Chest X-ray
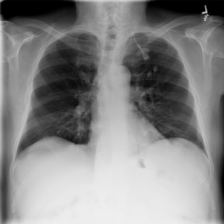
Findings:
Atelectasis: negative
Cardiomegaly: negative
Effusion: negative
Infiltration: negative
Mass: negative
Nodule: negative
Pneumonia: negative
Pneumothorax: negative
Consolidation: negative
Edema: negative
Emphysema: negative
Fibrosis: negative
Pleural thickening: negative
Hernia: negative